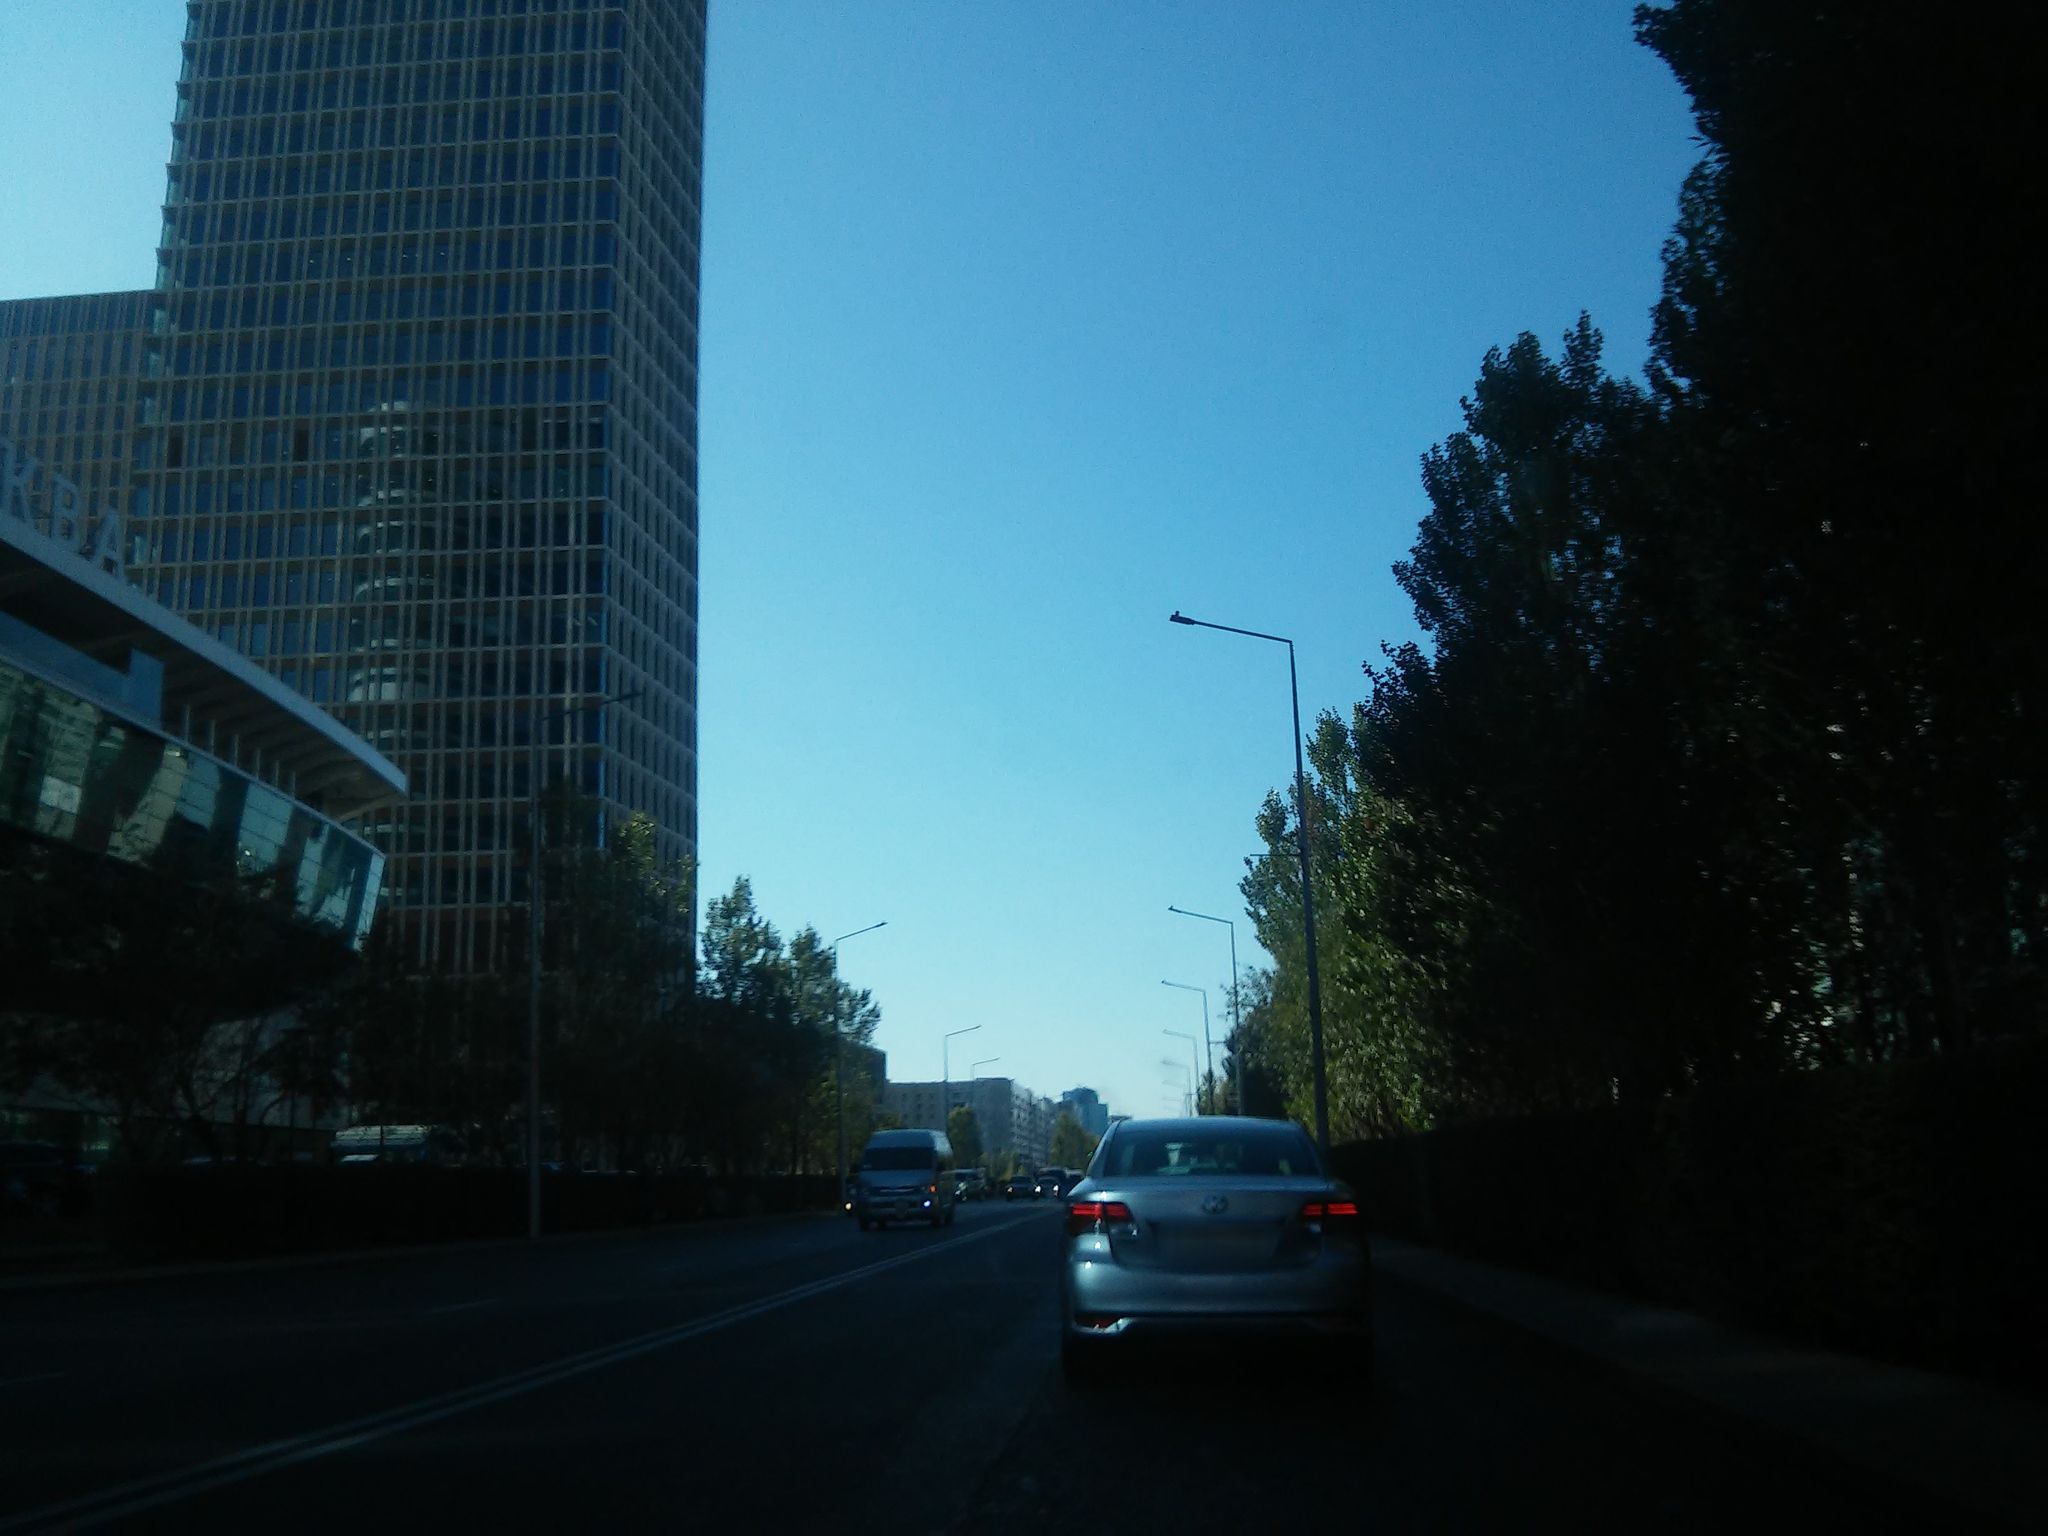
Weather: clear
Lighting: day
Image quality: good
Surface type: driving surface
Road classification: tertiary
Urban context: urban centre
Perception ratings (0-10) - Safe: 4.49, Lively: 9.29, Beautiful: 3.71, Boring: 1.85, Depressing: 4.37, Wealthy: 4